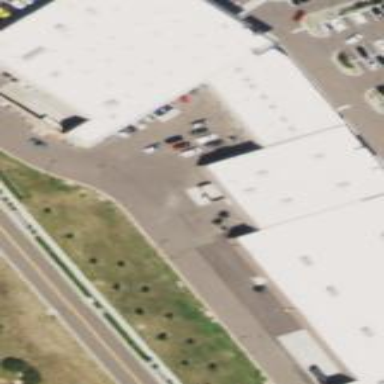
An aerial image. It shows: Retail building.